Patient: sex M, age 49
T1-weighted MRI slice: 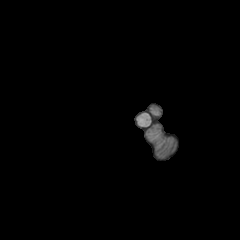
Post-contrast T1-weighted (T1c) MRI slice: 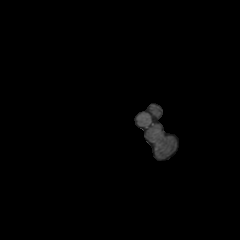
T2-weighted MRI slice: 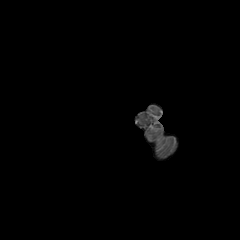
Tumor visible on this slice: no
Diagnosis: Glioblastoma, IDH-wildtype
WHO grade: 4